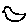
Label: bird